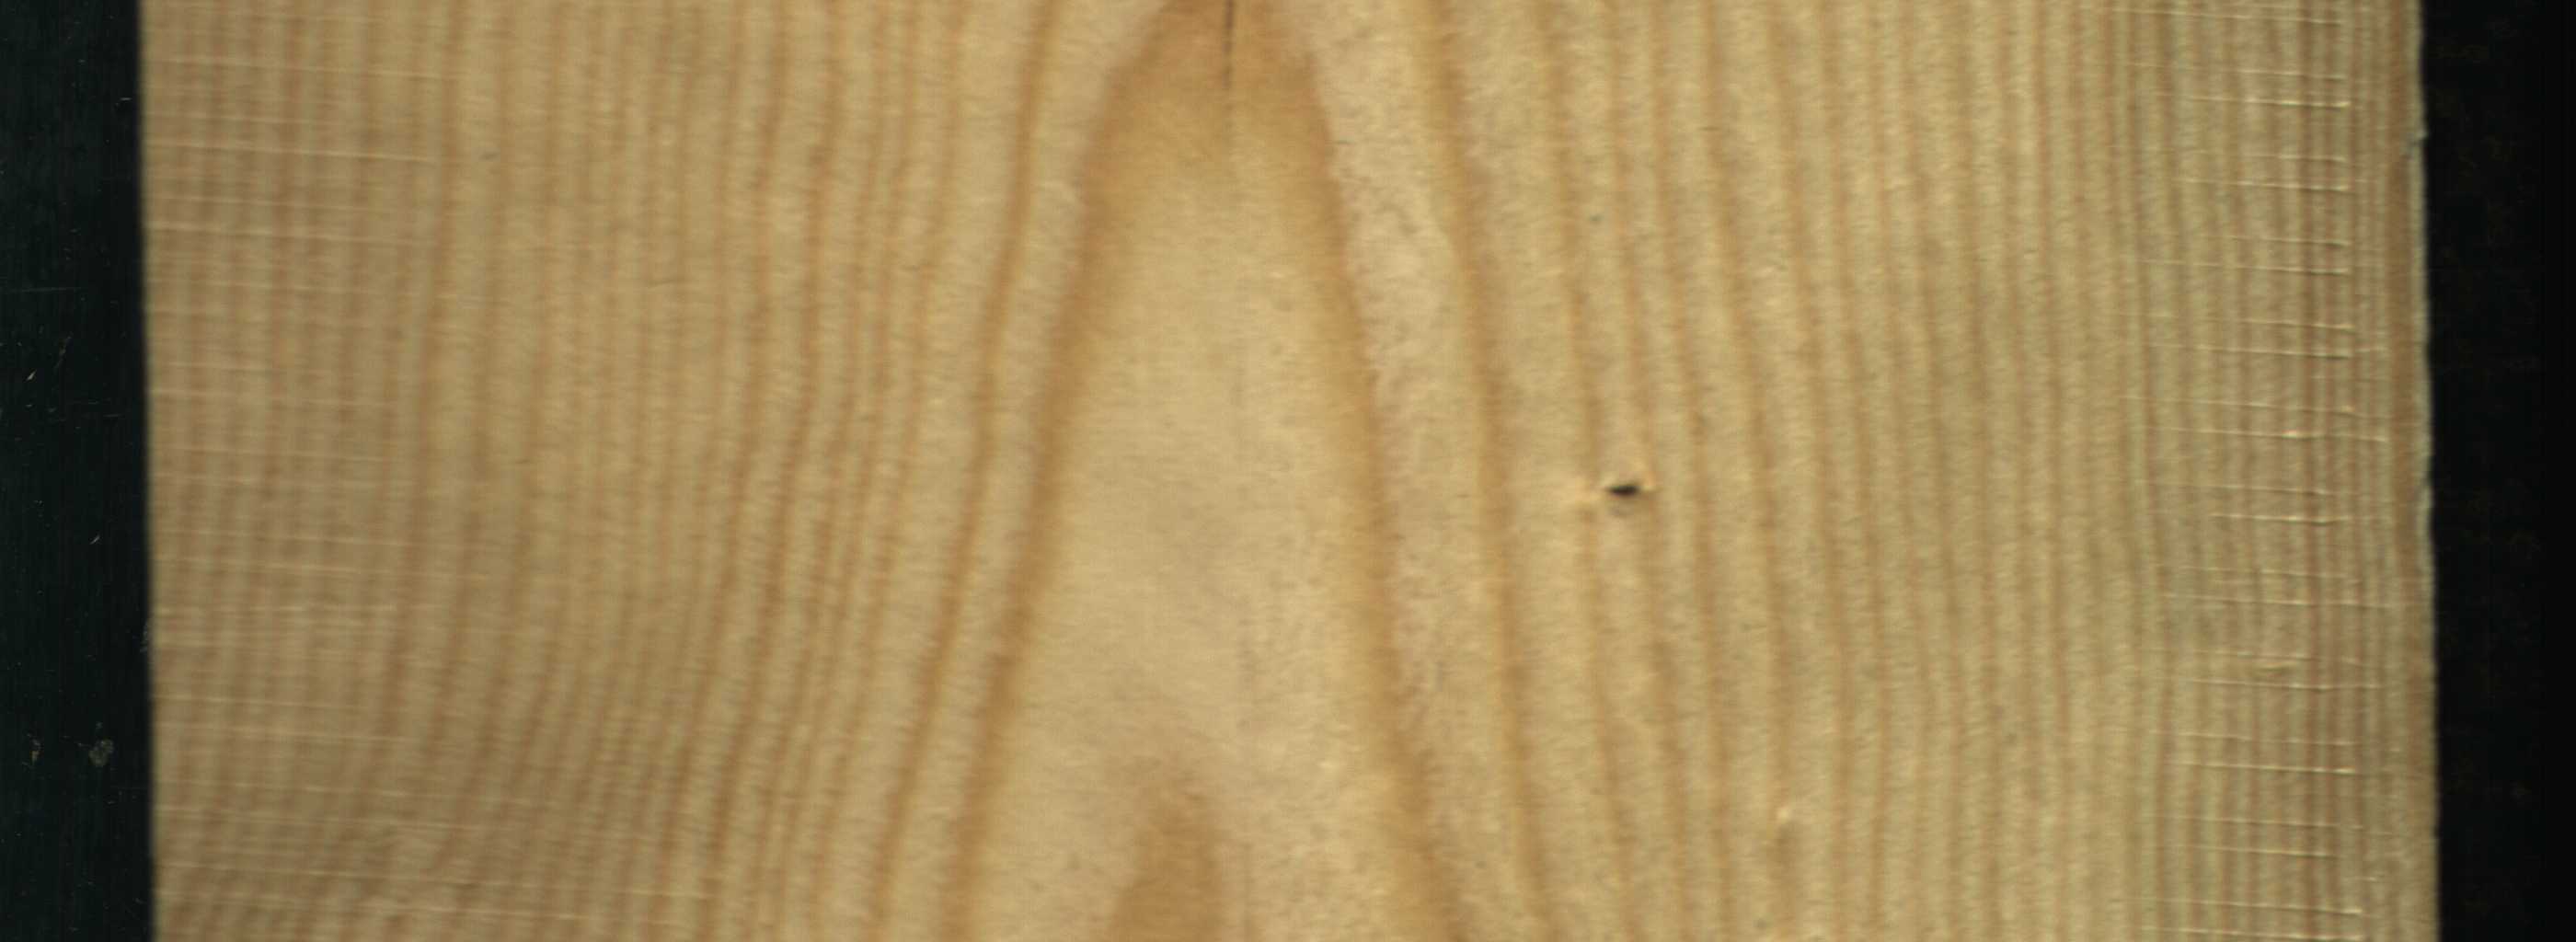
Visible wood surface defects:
Dead_Knot